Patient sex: F
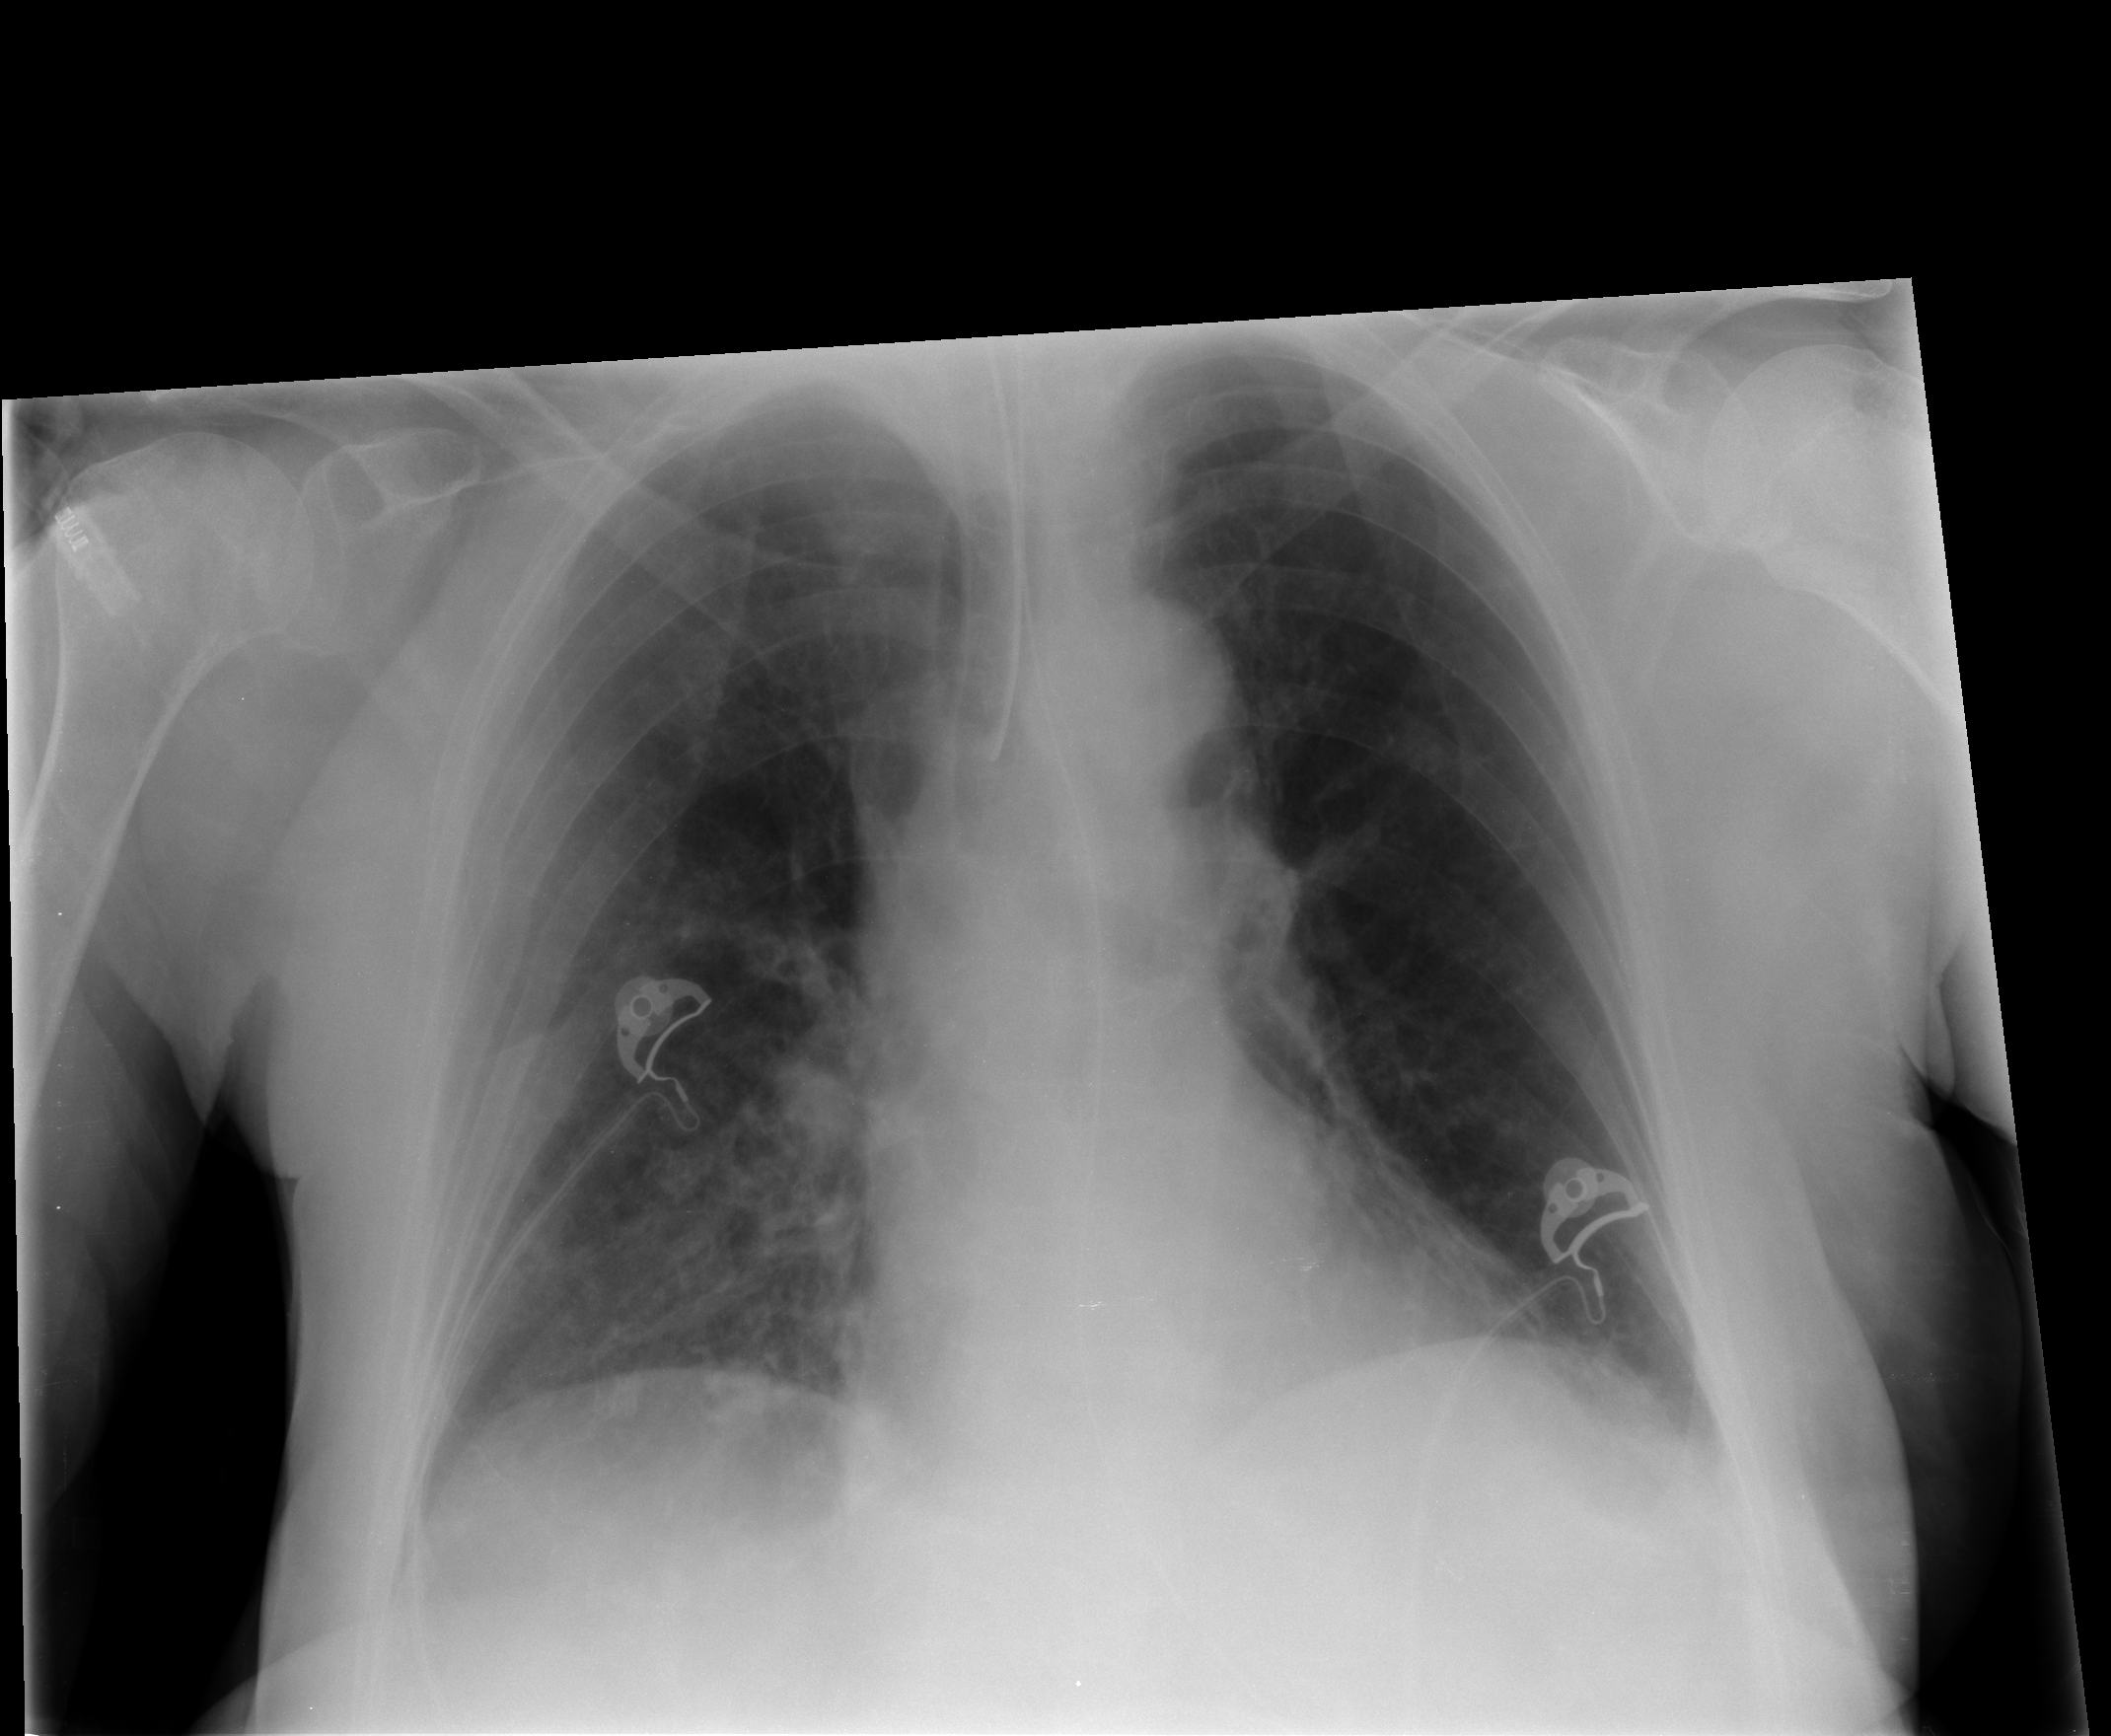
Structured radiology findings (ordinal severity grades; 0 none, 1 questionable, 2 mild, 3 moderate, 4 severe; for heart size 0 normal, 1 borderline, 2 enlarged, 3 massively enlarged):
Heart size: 0
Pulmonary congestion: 2
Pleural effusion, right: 0
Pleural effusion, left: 0
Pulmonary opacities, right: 2
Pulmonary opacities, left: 0
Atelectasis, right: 3
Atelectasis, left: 2